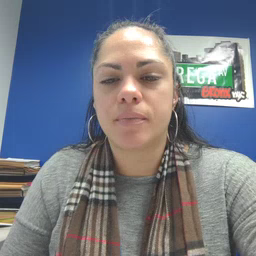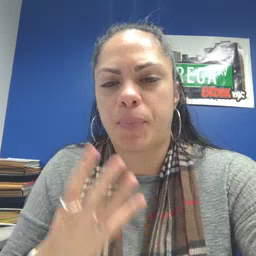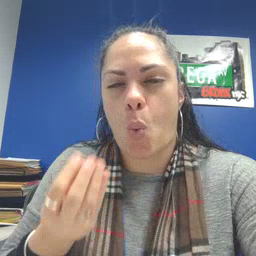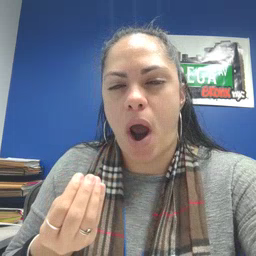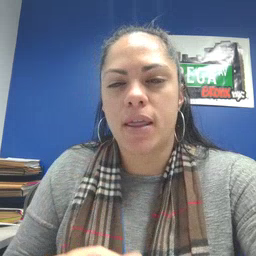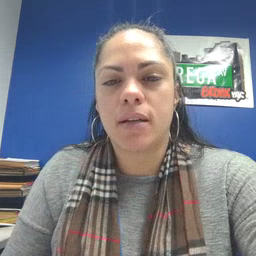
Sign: wet